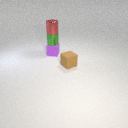
small purple rubber cube below small green metal cylinder